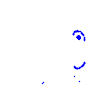
Particle: electron